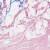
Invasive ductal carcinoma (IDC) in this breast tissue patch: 0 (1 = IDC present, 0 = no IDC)